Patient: sex M, age 30
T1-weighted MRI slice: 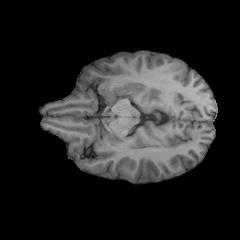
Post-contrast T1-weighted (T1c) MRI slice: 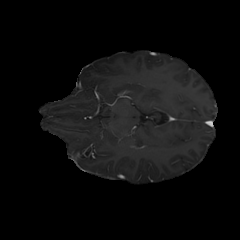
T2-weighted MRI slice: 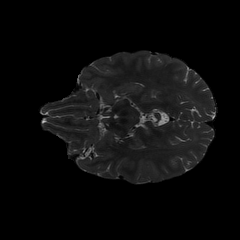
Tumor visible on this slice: no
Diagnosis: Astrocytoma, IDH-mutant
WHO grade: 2